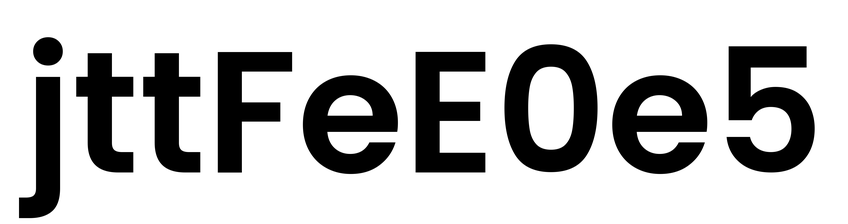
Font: Poppins-SemiBold